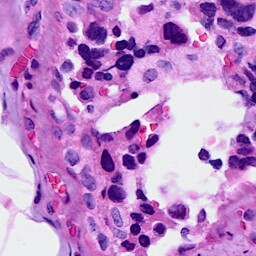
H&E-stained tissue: Breast